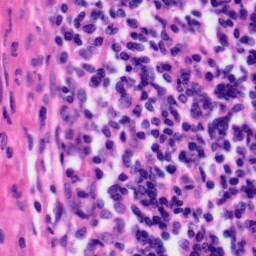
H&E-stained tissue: Tonsil